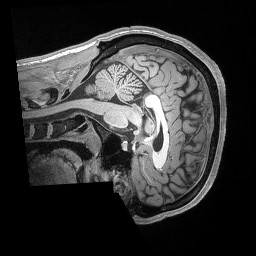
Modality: T1w
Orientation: sagittal
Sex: male
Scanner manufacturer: siemens
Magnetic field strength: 3 T
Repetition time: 2.53 s
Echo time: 0.00164 s